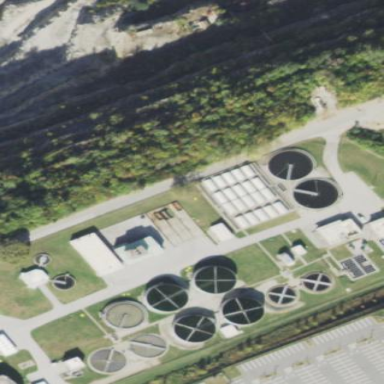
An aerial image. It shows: Man-made water works facility.